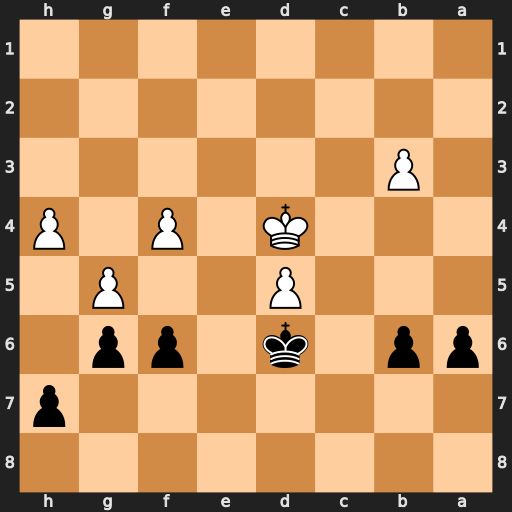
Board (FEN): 8/7p/pp1k1pp1/3P2P1/3K1P1P/1P6/8/8
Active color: b
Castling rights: -
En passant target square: -
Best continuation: f5 Kc4 b5+ Kb4 Kxd5